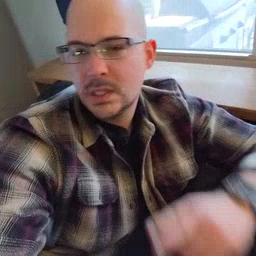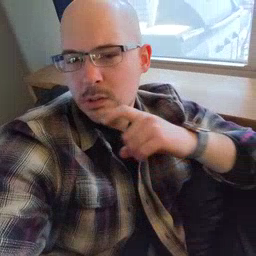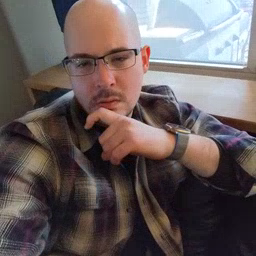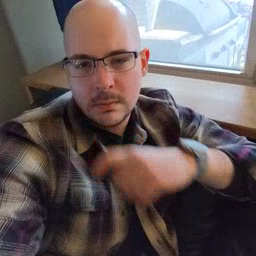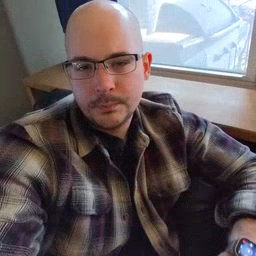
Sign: cereal